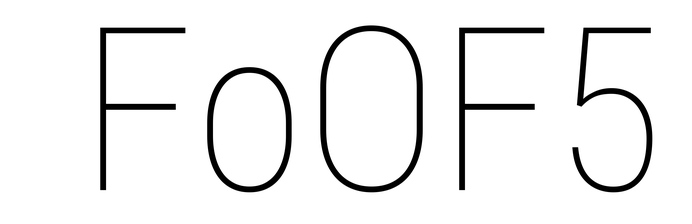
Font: Roboto_Condensed_Thin